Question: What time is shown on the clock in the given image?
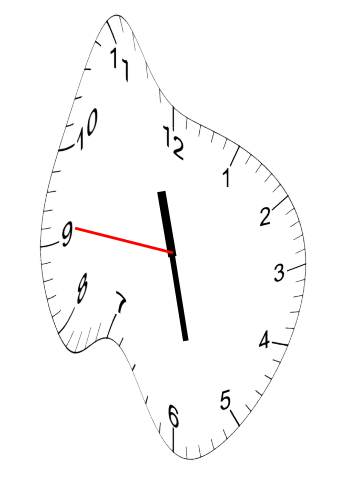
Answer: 11:27:46